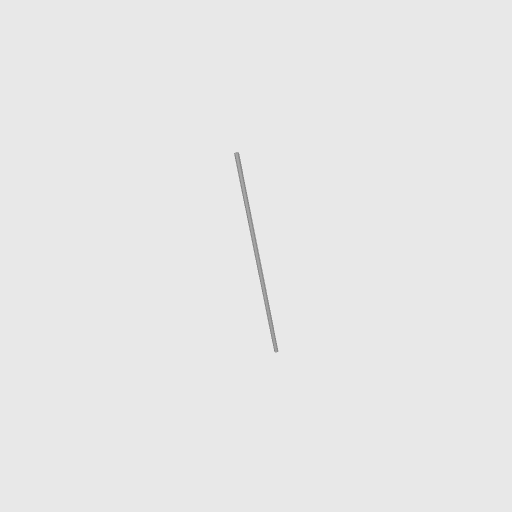
Part: Shaft12ROD624